Interaction volume radius: 10 \u00c5
Interaction volume height: 10 \u00c5
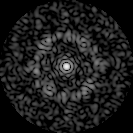
Disorder parameter: 0.7361